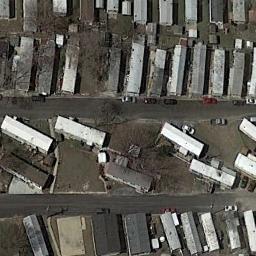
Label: mobile_home_park